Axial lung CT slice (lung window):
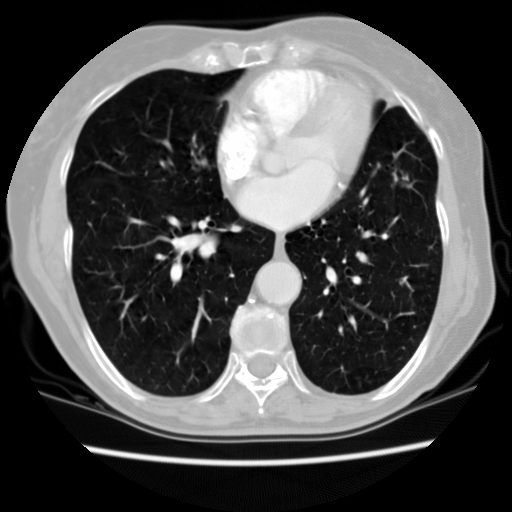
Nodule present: no